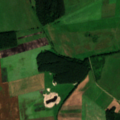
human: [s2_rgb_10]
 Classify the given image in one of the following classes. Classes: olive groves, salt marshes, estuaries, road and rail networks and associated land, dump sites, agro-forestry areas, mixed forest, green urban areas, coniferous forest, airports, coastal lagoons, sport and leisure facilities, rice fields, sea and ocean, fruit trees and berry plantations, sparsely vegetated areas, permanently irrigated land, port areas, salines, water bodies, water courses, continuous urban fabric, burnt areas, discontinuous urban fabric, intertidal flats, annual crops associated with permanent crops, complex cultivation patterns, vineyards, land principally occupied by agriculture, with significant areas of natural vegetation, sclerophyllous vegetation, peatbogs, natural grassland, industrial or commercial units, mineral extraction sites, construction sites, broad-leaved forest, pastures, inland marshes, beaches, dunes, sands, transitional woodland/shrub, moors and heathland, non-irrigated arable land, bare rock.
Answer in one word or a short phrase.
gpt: non-irrigated arable land, pastures, complex cultivation patterns, coniferous forest